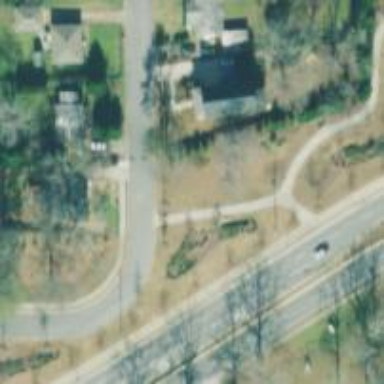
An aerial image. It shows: Emergency access point on the road.